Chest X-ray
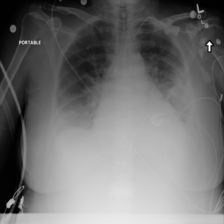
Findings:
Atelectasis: positive
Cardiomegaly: negative
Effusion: positive
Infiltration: negative
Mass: negative
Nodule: negative
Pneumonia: negative
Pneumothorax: negative
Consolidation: positive
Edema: negative
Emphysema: negative
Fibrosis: negative
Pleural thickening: negative
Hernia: negative